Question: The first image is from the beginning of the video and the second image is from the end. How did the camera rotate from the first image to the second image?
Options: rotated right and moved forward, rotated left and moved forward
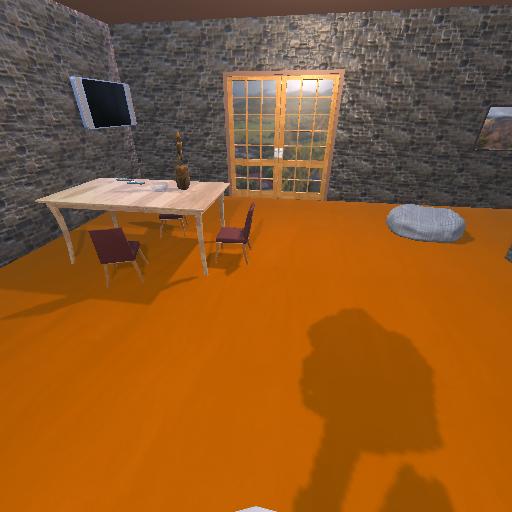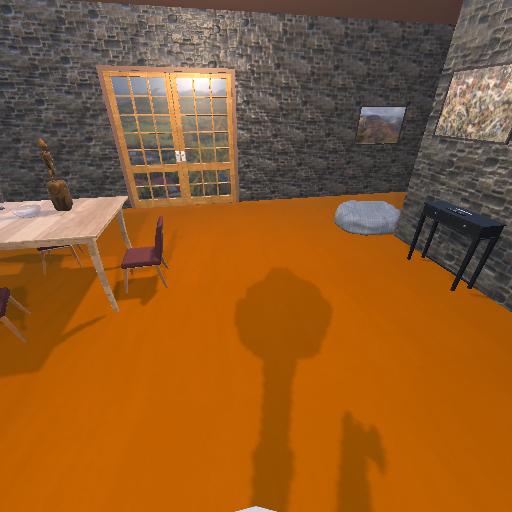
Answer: rotated right and moved forward